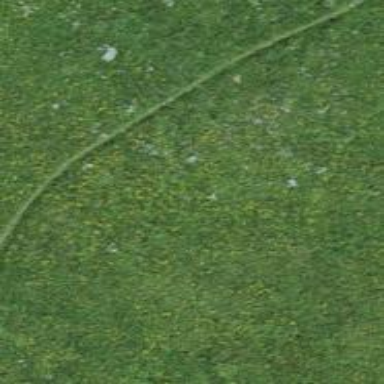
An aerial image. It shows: Grassy path with grade 3 tracktype.